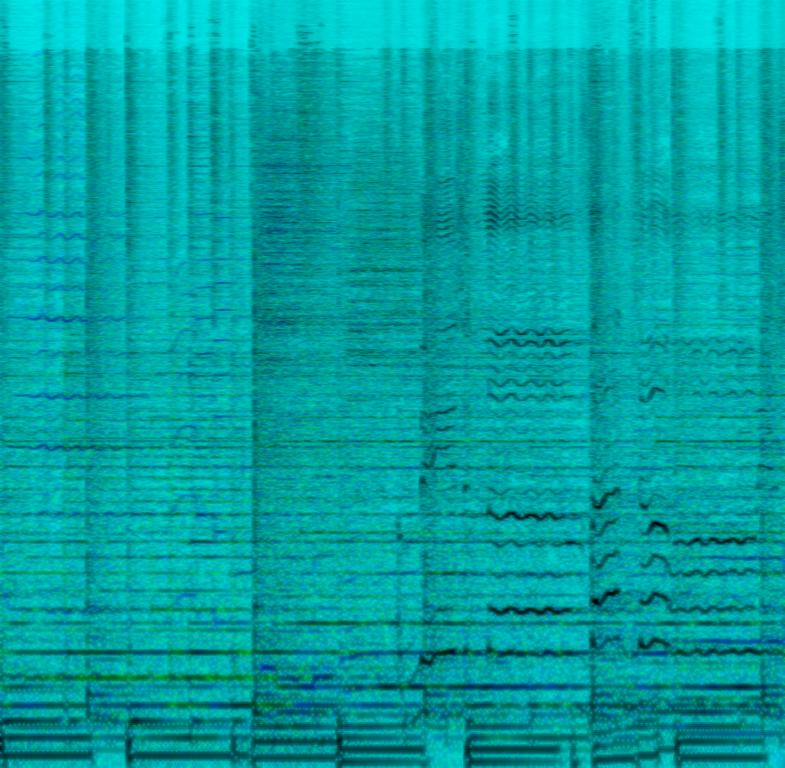
A male vocalist sings this soft Christian Worship song. The tempo is medium with a keyboard accompaniment, steady drumming, flute melody, subtle bass line; rhythmic acoustic guitar and soft vocals. The song is a melodious, soothing, prayerful, calm ,contemporary Christian Praise and Worship song.